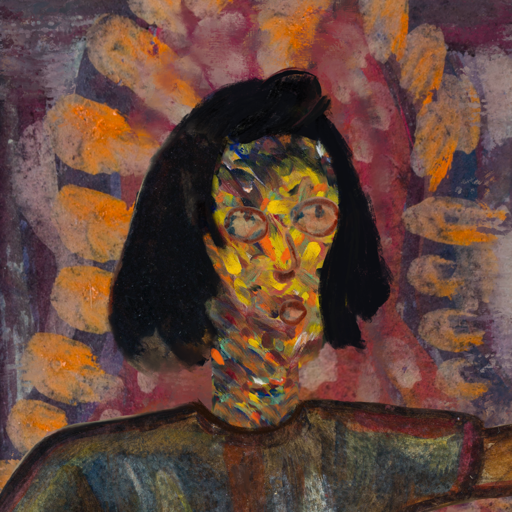
Background: Doll, Head And Neck Side: An_Impression, Face Side: Orphan, Bust: Mosgoul, Hair Side: Mosgoul, Head Accessory: Blank, Second Necklace: Blank, Necklace: Blank, Baby: Blank